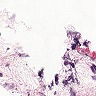
Metastatic tissue present: no